Question: How do I prevent that my iPhone app overlaps my app? I want that the app screen starts below the status bar as is was in previous versions of iOS prior to iOS7.
The following image shows an example of a demo app where the app is overlapped by the status bar as marked with blue.

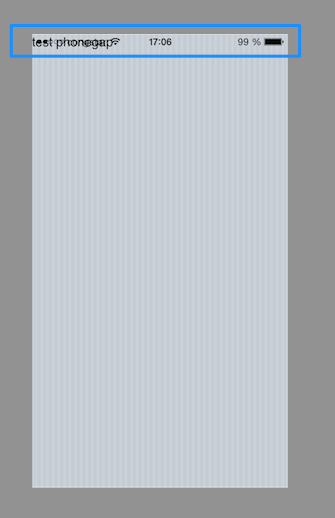
Answer: You can use the Cordova plugin <URL> to change the status bar overlay. You can set the method below to start the app below the status bar in iOS7:
'''
StatusBar.overlaysWebView(false);
'''
If you are using phonegap-build you can include <URL> directly
Or you can also do this directly in Objective-C in MainViewController.m by offsetting the webview by 20px:
'''
if ([[[UIDevice currentDevice] systemVersion] floatValue] >= 7) {
CGRect appView = [self.webView bounds];
appView.origin.y = 20;
appView.size.height = appView.size.height - 20;
self.webView.frame = appView;
}
'''